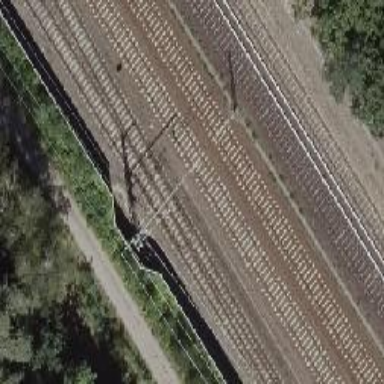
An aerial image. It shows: Railway milestone with catenary mast.